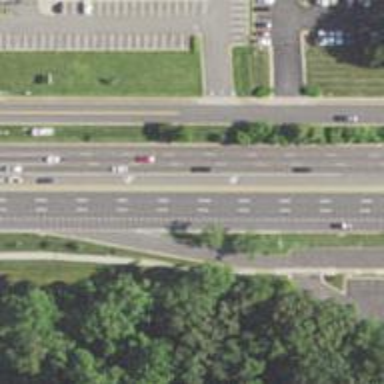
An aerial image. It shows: Primary highway with expressway characteristics.